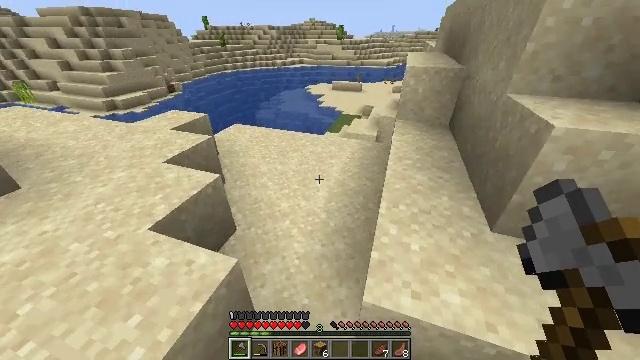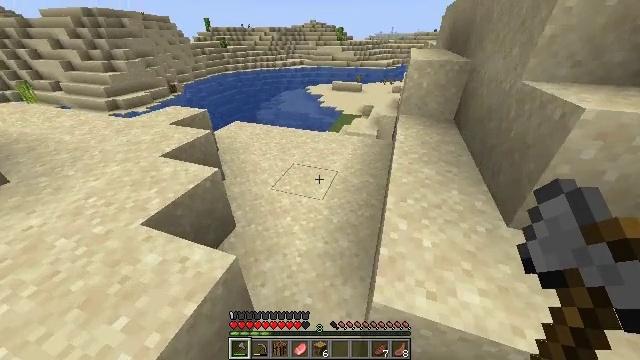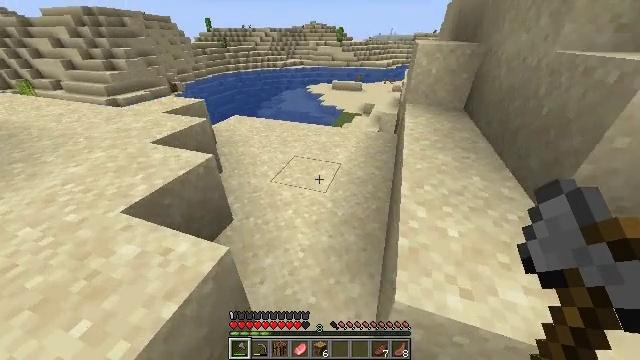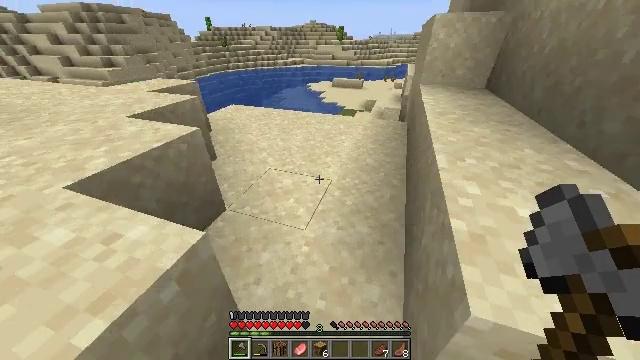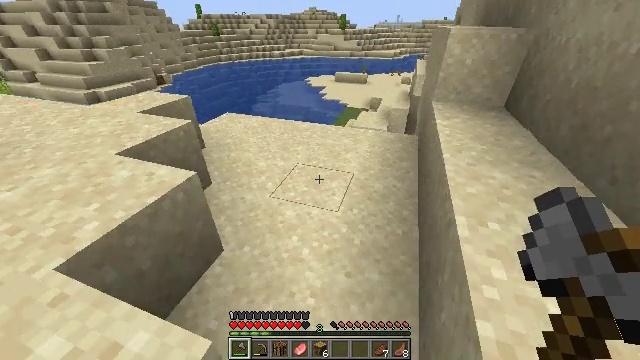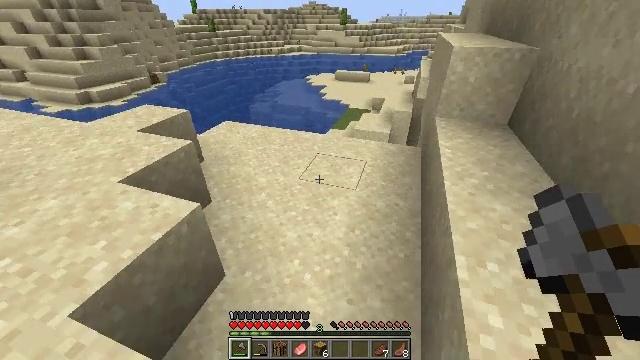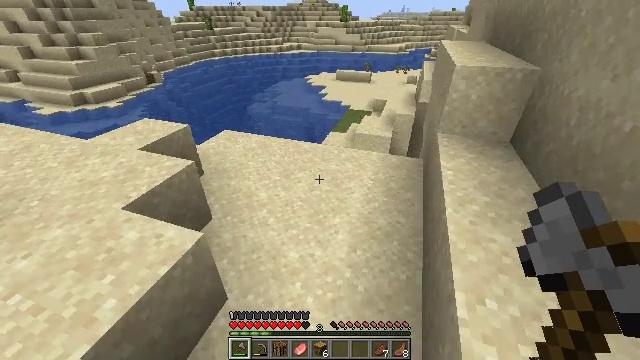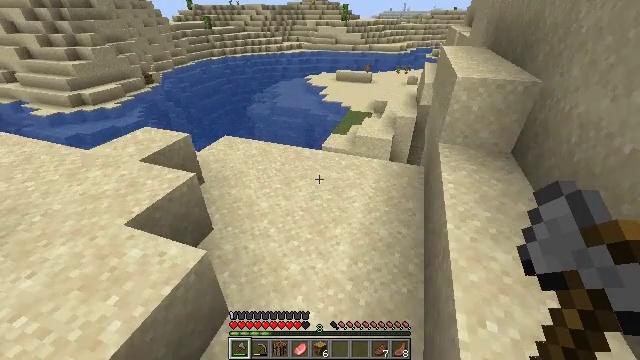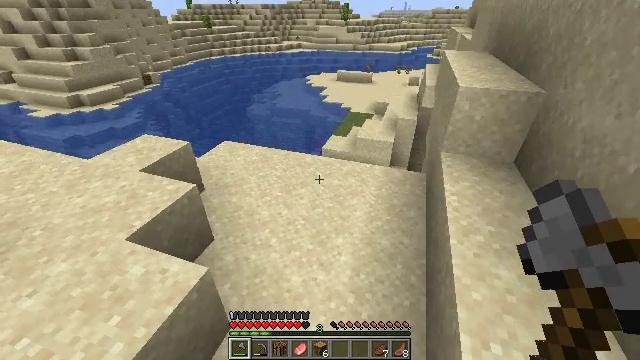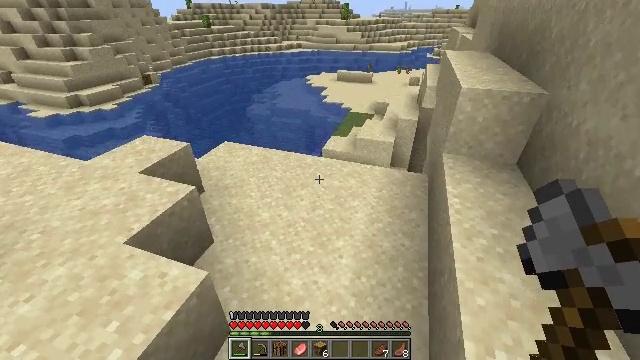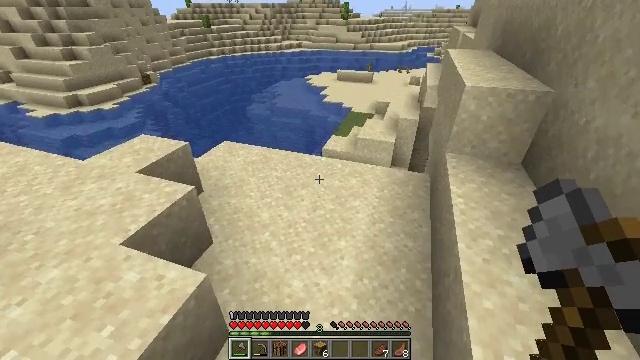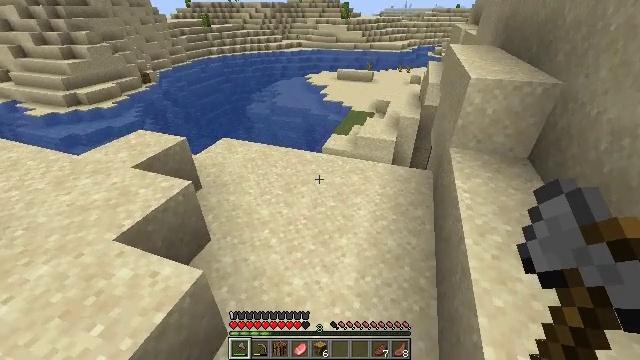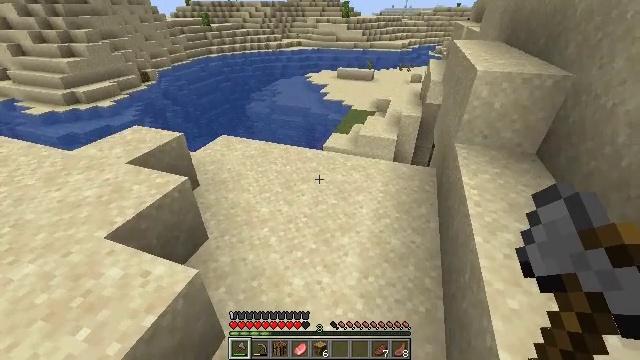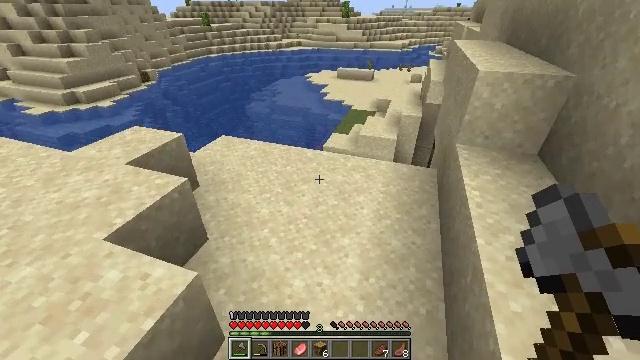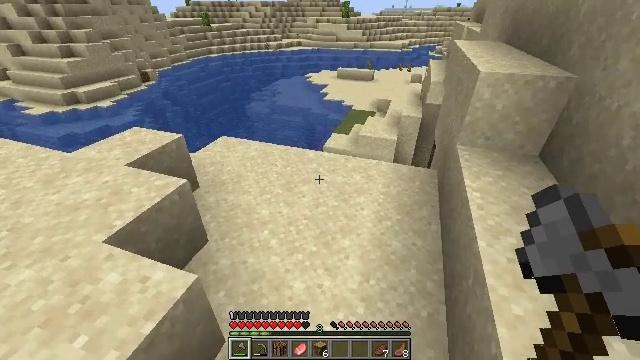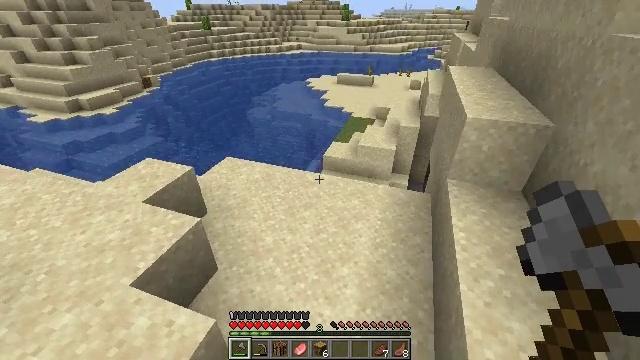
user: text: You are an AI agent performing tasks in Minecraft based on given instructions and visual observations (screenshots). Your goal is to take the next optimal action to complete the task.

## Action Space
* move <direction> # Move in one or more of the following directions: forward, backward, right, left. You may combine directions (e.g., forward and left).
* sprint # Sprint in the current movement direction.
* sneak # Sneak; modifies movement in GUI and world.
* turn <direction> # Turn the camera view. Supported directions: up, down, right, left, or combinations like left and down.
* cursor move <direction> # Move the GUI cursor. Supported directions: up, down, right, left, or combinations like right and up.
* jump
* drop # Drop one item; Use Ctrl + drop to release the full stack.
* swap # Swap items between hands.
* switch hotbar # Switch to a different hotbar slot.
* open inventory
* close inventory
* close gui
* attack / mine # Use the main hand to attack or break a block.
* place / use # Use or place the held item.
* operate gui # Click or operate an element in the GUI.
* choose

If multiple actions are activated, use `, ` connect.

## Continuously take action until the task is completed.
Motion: motion action
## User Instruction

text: Dig up some sand.
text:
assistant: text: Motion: move forward, sprint, jump
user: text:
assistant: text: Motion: move forward, sprint, jump
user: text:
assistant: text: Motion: sprint, jump
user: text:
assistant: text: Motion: sprint, jump
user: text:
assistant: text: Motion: sprint, jump
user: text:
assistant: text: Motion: sprint, jump
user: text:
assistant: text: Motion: sprint, jump
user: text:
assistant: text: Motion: sprint, jump
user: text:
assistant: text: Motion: sprint, jump
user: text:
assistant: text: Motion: sprint, jump
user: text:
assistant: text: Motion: sprint, jump
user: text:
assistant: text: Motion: sprint, jump
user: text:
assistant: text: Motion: sprint, jump
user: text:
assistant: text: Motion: sprint, jump
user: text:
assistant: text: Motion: sprint, jump
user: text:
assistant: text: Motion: move forward, sprint, jump
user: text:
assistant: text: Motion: move forward, sprint, jump
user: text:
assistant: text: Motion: move forward, sprint, jump
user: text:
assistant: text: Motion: move forward, sprint, jump
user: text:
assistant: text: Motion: move forward, sprint, jump
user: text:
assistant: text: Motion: move forward, sprint, jump
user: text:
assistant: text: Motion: move forward, sprint, jump
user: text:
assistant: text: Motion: move forward, sprint, jump
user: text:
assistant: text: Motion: move forward, sprint, jump
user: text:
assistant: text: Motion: move forward, sprint, jump
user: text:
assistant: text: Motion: move forward, sprint, jump
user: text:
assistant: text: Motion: move forward, sprint, jump
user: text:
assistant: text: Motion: move forward, sprint, jump
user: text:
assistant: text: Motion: move forward, jump
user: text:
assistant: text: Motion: move forward, turn right and down, jump